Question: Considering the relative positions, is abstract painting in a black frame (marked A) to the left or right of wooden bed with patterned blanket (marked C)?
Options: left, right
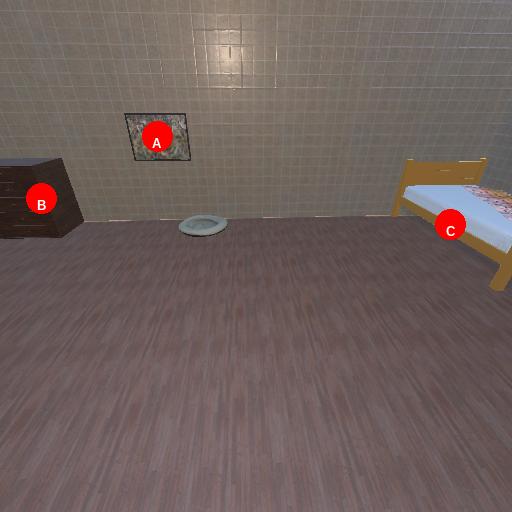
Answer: left